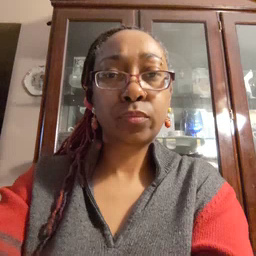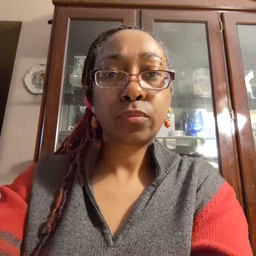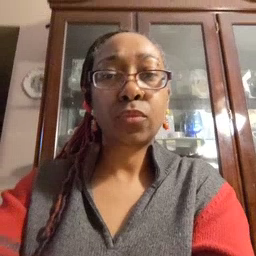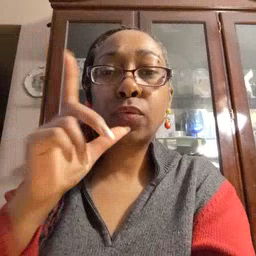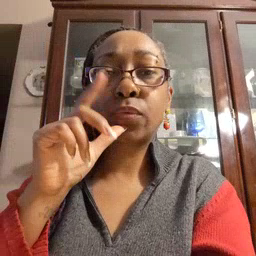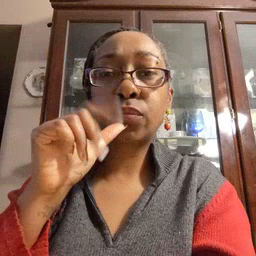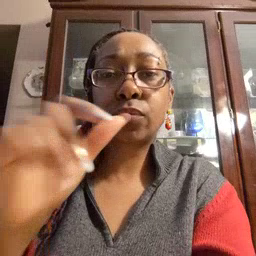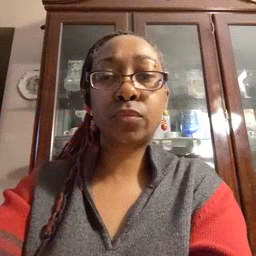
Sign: who